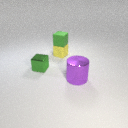
small green metal cube to the left of large purple metal cylinder